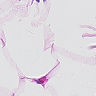
Metastatic tissue present: no